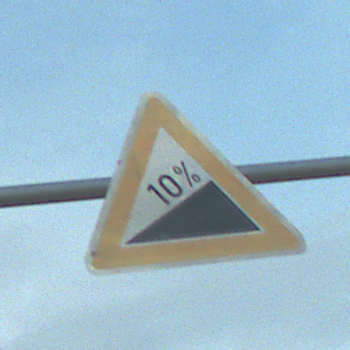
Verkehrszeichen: Steigung10
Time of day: SunriseSunset
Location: Outdoor (Nature)
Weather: PartlyCloudy
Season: NotSpecified
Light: Natural